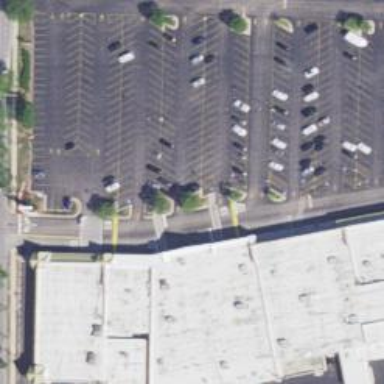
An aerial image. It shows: Retail building.